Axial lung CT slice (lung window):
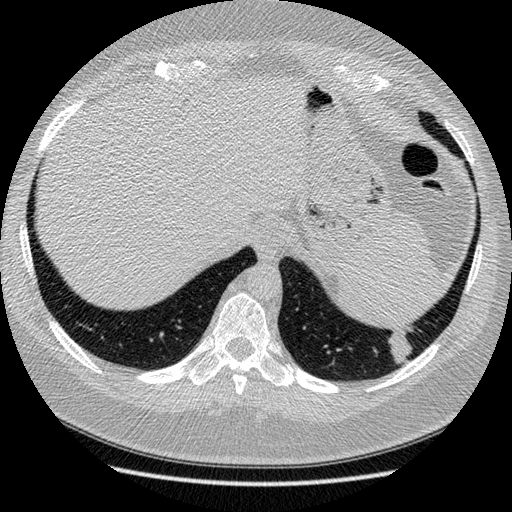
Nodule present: yes
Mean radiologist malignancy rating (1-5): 3.25